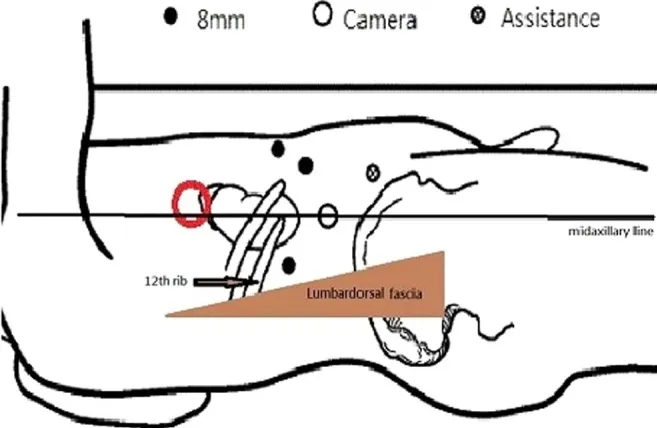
Trocar position: The camera port was placed at the midaxillary line of the midpoint between the 12th rib and iliac crest. The second robotic arm port was placed at the triangular area of the lumbodorsal fascia and 12th rib; the first and third robotic arm ports were placed at the right subcostal margin with an 8 cm distance between each port. An accessory port was placed at the right lower quadrant of the abdominal wall that depended on the tumor location.
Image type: radiology (x_ray)